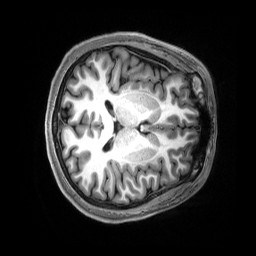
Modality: T1w
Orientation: axial
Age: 19
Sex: female
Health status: healthy
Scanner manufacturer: siemens
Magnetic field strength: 3 T
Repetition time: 2.5 s
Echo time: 0.00222 s